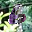
Label: 6